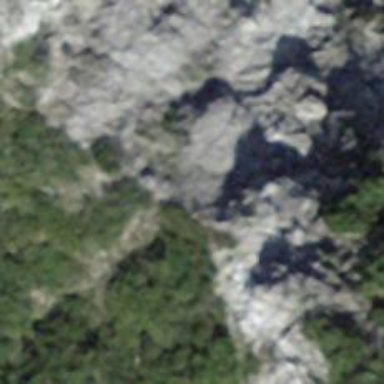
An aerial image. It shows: Cliff in nature.